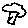
Label: tree